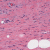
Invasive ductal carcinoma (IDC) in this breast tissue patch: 0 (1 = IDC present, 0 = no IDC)